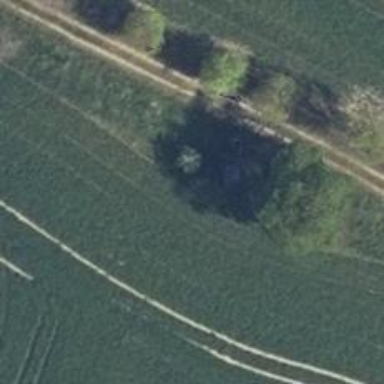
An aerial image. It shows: Hunting stand.